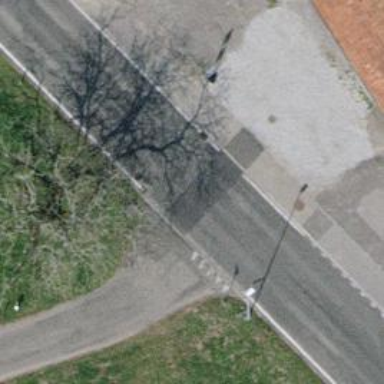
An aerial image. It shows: Bus stop with platform for public transport.